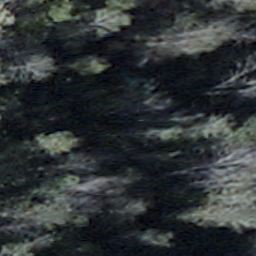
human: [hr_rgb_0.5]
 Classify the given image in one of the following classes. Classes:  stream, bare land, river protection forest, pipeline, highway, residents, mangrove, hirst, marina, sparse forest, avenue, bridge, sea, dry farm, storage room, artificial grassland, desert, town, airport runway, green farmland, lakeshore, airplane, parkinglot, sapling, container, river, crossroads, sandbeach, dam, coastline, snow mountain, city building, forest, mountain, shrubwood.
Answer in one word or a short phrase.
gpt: shrubwood